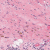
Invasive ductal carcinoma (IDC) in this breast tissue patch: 0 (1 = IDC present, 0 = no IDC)